Question: I am dynamically creating a list of 'buttons' and appending them to a 'span'. Each button is associated with JSON data that has been downloaded via ajax. The data is obviously working, but my 'jQuery' 'click' events are not getting the correct index data. That is, the data that should be associated with that is not - and any that I click will actually just correspond to the data for the last element in the list. To be clearer, here is what I have (or fiddle available <URL>:
- '''
var data = [{"id":0, "name":"Phil"}, {"id":1, "name":"Ed"}, {"id":2, "name":"Fred"}];
'''
- '''
<span id="output"></span><br>
'''
- '''
.listButton {
color: #E3A869;
font: 12pt sans-serif;
display: block;
width: 100%;
background: white;
border: 1px solid #FF7F00;
text-align: left;
cursor: pointer;
}
'''
- '''
for (var i = 0; i < data.length; i++) {
var person = data[i];
var button = document.createElement('button');
button.type = 'button';
$(button).addClass('listButton');
var text = "<b>ID:</b> " + person.id + "<br>";
text = text + "<b>Name:</b> " + person.name;
$(button).html(text);
$(button).click(function() {
alert("selected person: " + person.id);//always 2, no matter who is clicked.
});
document.getElementById("output").appendChild(button);
}
'''
-

(Click any cell to see the alert "selected person: 2")
---
My first thought is that this is a scope issue - meaning that when I create a new button each time, it is updating the button for each of the other cells. My first attempt for a fix was to set jQuery data in the main for loop: '$(button).data("id", person.id);', then getting it back inside the click function: '$(button).data("id")'. Needless to say, that did not work.
What am I doing wrong, and how can I fix it?
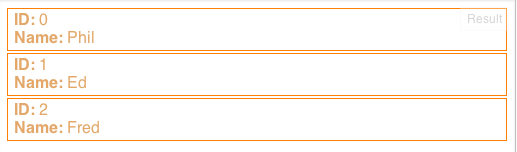
Answer: This is how just scoping works in JavaScript. Conditions like 'if' and loops like 'for' don't have scope, except for esoteric cases, you only have function scope.
This problem is so common among beginners, <URL>.
You have no loop scope, your alert is bound to 'person', which at the end of the loop is the third person.
You need to "close over" the person in your event handler if you'd like each handler to react to the corresponding person.
'''
(function(person){
$(button).click(function() {
alert("selected person: " + person.id);//correct value!
});
})(person); // close over the person
'''
We are creating a function that wraps our handler, it keeps track of the value of 'person' that was passed to it, so the handler knows what value to run on.
An alternative approach, would be using <URL> instead, which would run a function over each 'person' in the array, effectively creating scope.
This would be something like:
'''
data.forEach(function(person){
var button = document.createElement('button');
button.type = 'button';
$(button).addClass('listButton');
var text = "<b>ID:</b> " + person.id + "<br>";
text = text + "<b>Name:</b> " + person.name;
$(button).html(text);
$(button).click(function() {
alert("selected person: " + person.id);
});
document.getElementById("output").appendChild(button);
});
'''
### Fiddle
### Fiddle without jQuery
It seems to me like you're trying to add elements to the screen and having trouble writing a lot of messy JavaScript, mixing jQuery and DOM methods. If you're interested, here is how I would solve this:
### How I'd code it
JS:
'''
var data = [{
"id": 0,
"name": "Phil"
}, {
"id": 1,
"name": "Ed"
}, {
"id": 2,
"name": "Fred"
}];
ko.applyBindings(new ViewModel(data));
function ViewModel(model){
this.buttonList = model;
this.showSelected = function(element){
alert("Selected person: "+element.id);
}
}
'''
HTML:
'''
<span id="output"></span>
<div data-bind="foreach: buttonList">
<button class='listButton' data-bind="click: $root.showSelected">
<b>ID:</b> <span data-bind="text:id"></span><br />
<b>Name:</b> <span data-bind="text:name"></span>
</button>
</div>
'''